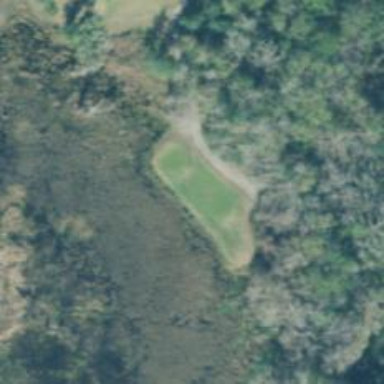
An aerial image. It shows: Path for both road and golf.